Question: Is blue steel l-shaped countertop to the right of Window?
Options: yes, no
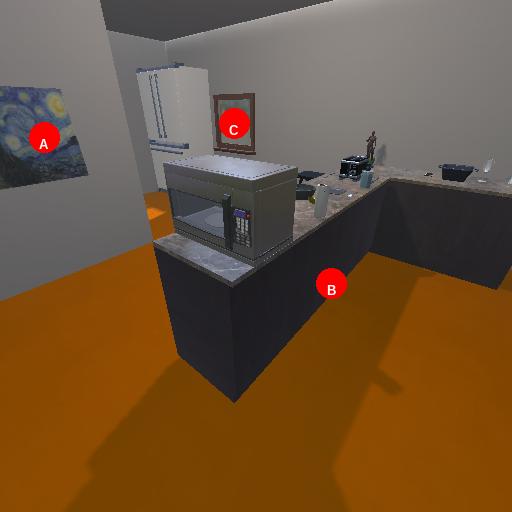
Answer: yes